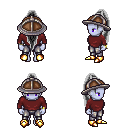
a pixel art fantasy rpg character, female body template, dark elf, purple skin, maroon long-sleeve shirt, metal pants, gray extra-long topknot hairstyle, chain helm, bracelets, gold boots, four views (front, back, left, right), 2x2 character sprite sheet, small pixel art, hard edges, no anti-aliasing